Question: I need to uncheck "Ask where to save each file before downloading" 'Chrome' setting via 'selenium':

I don't even know where to start since the <URL> doesn't contain the list of all available options. And, I haven't found the appropriate setting among 'chrome://flags/'.
As far as I understand, I need to instantiate 'Chrome Options' or 'Desired Capabilities', set a particular option/capability and pass the 'Chrome Options' or 'Desired Capabilities' instance to the 'ChromeDriver' constructor.
Note that for Firefox the situation is different, there is an <URL> page where you can easily find a setting and set it via 'Firefox Profile'. Pretty straightforward.
---
I'm using python bindings, but it is not a requirement, the question is more or less generic.
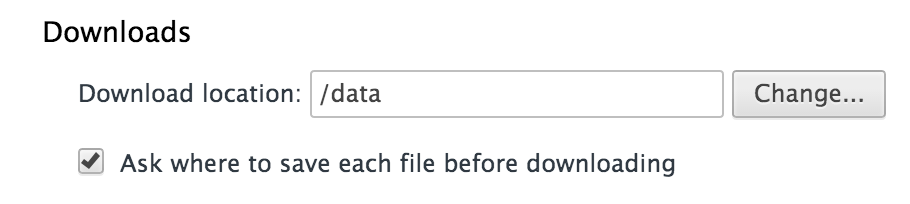
Answer: This was solved by inspecting the of this particular Chrome Setting:

The inspected HTML for it:
'''
<div class="checkbox">
<span class="controlled-setting-with-label">
<input id="prompt-for-download" type="checkbox" pref="download.prompt_for_download" metric="Options_AskForSaveLocation">
<span>
<label for="prompt-for-download" i18n-content="downloadLocationAskForSaveLocation">Ask where to save each file before downloading</label>
<span class="bubble-button controlled-setting-indicator" pref="download.prompt_for_download">
<div tabindex="0" role="button"></div></span>
</span>
</span>
</div>
'''
As you can see, 'input' element has 'pref="download.prompt_for_download"' attribute. Eureka!
---
Now we can set the option, example using Python:
'''
from selenium import webdriver
options = webdriver.ChromeOptions()
prefs = {'download.prompt_for_download': False}
options.add_experimental_option("prefs", prefs)
driver = webdriver.Chrome(chrome_options=options)
driver.get('http://stackoverflow.com')
'''